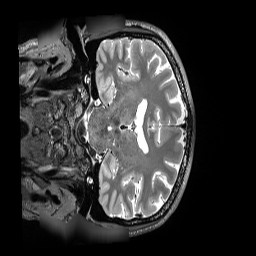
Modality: T2w
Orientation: coronal
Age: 41
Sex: male